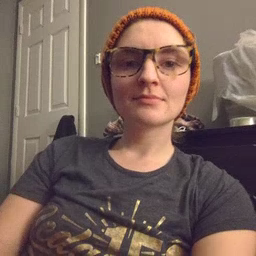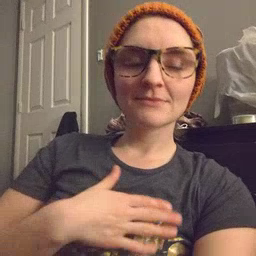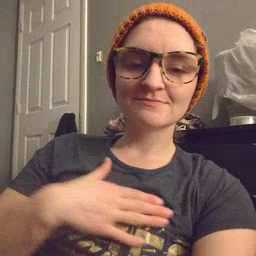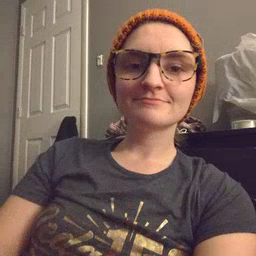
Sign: please